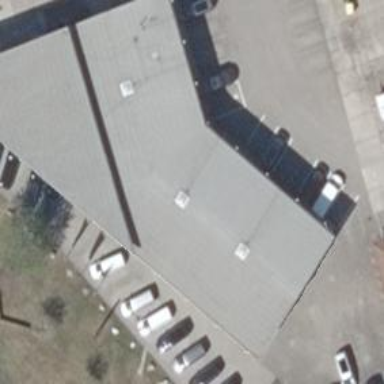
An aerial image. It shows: Car shop.